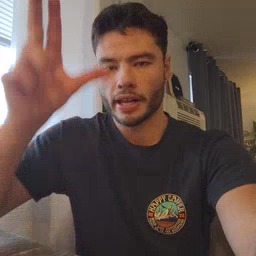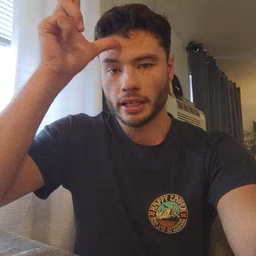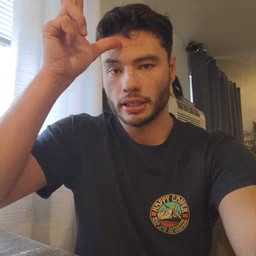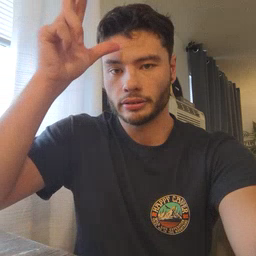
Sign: hen